Interaction volume radius: 5 \u00c5
Interaction volume height: 15 \u00c5
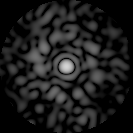
Disorder parameter: 0.854